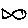
Label: fish